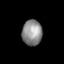
Tissue: lung
Cell type: Epithelial cells
Senescence score: 0.2277
Nuclear area (px): 502
Mean DAPI intensity: 139.544